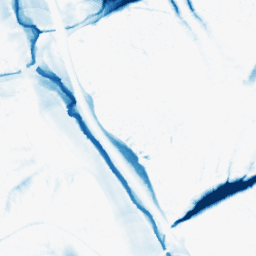
Category: morphological
Decomposition family: morphological_ellipse
Decomposition parameters: operation: closing
width: 30
height: 50
Upsampling method: sinc_blackman
Upsampling parameters: scale: 2
kernel_size: 16
Upsampling scale: 2